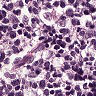
Metastatic tissue present: no